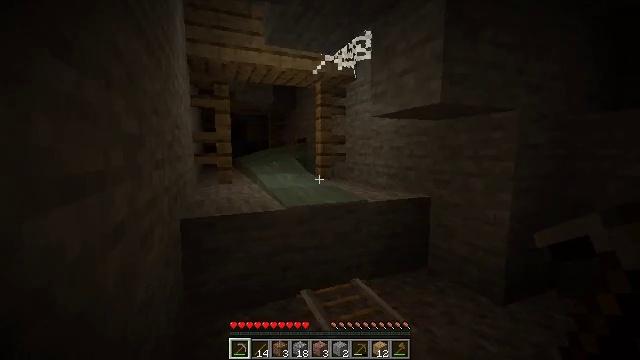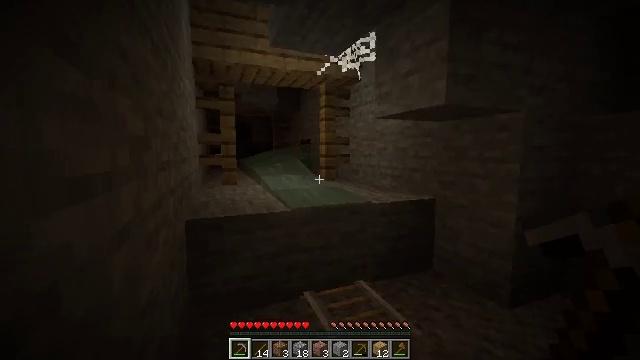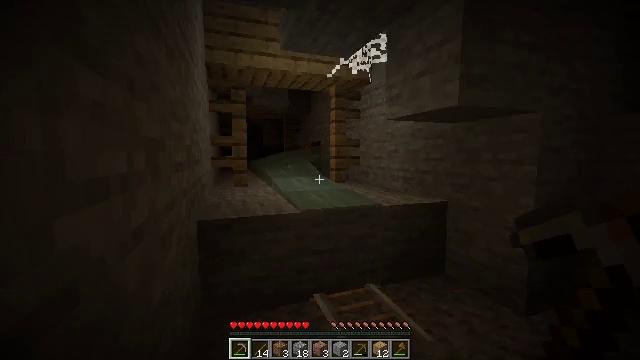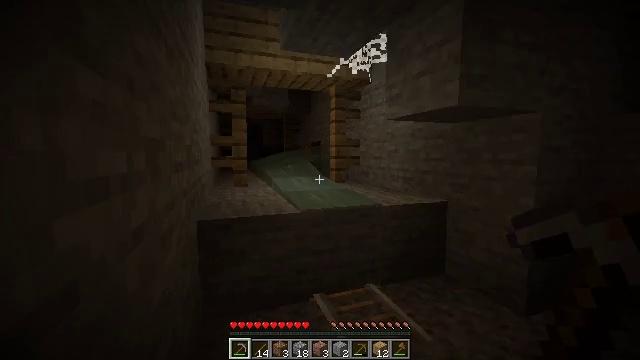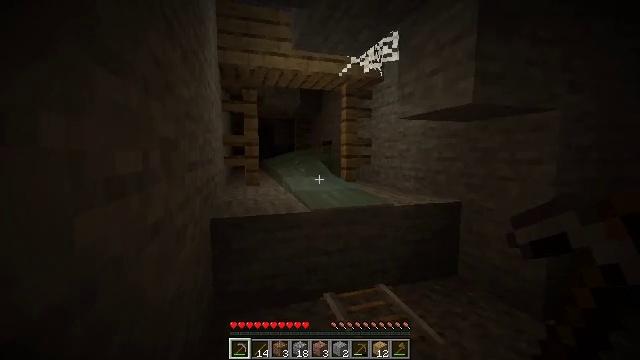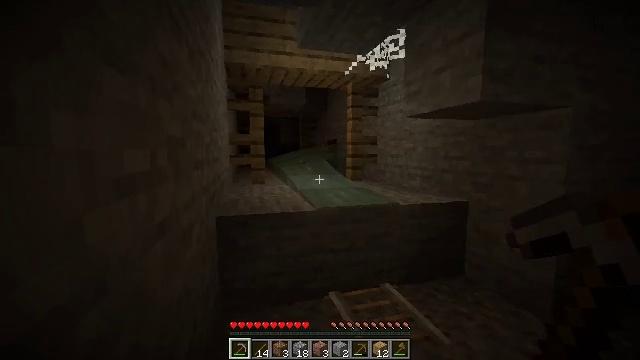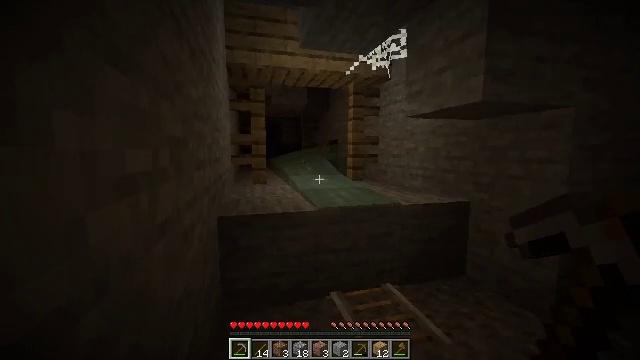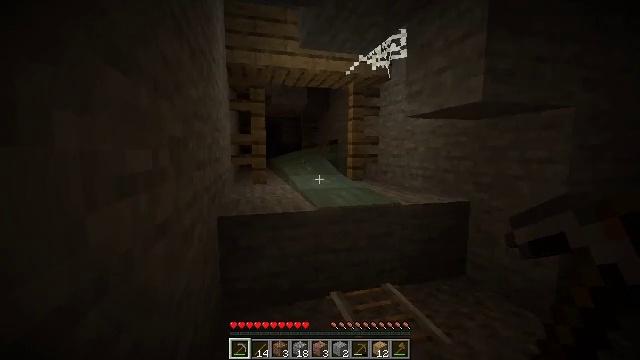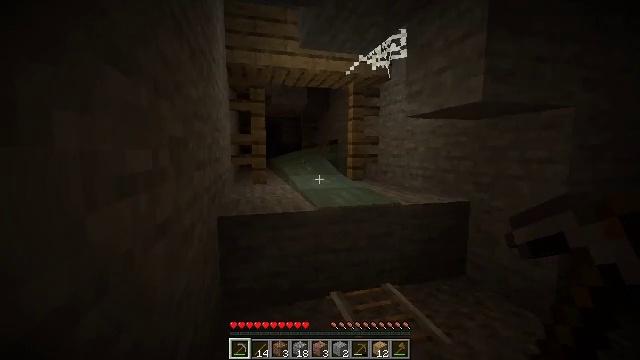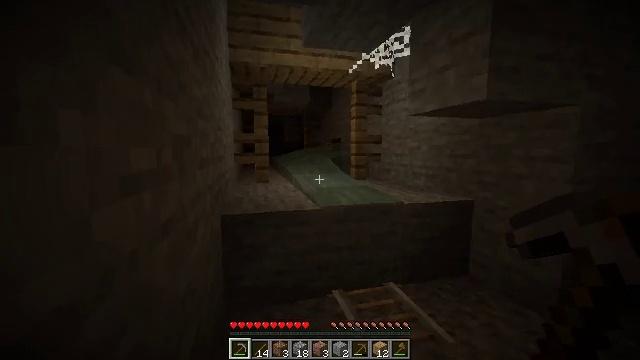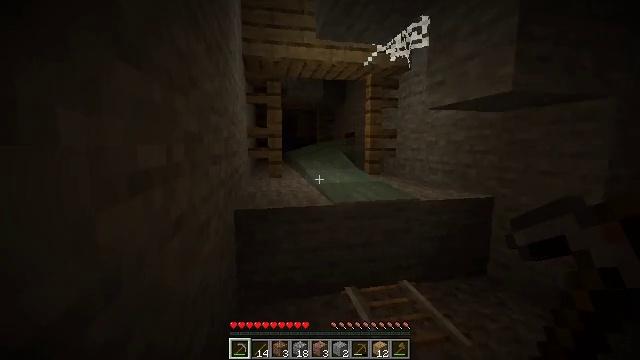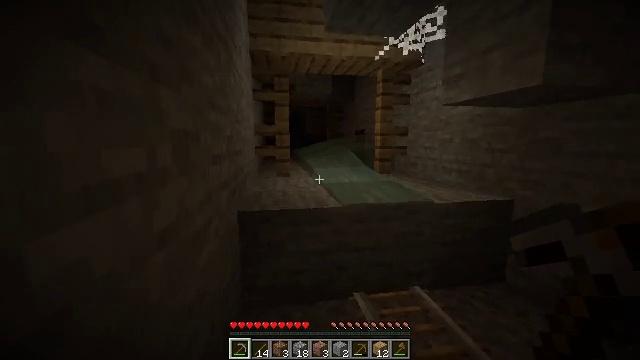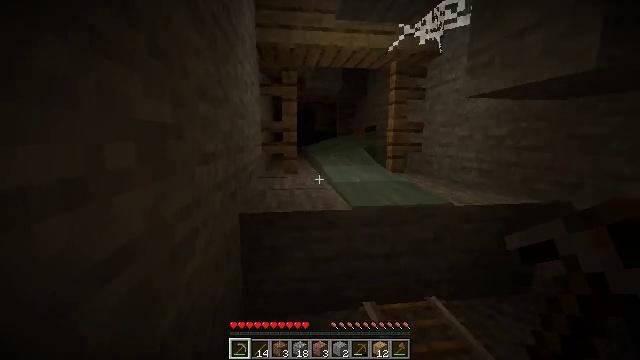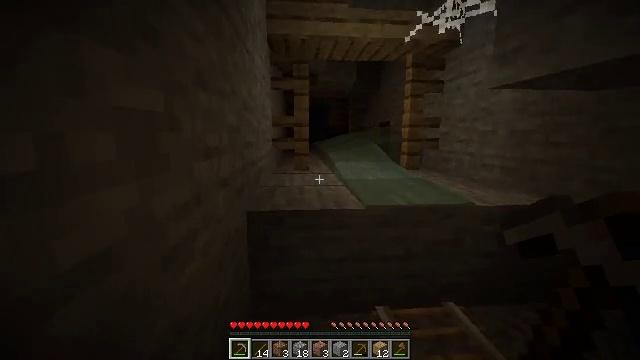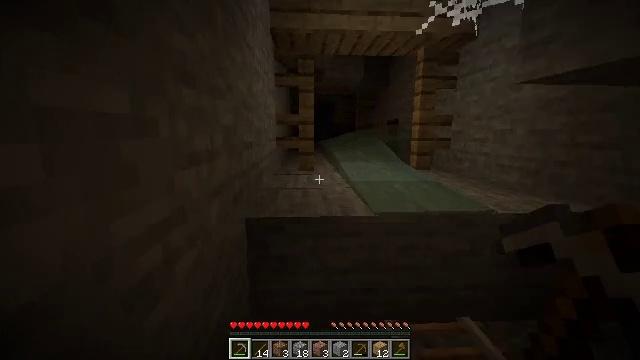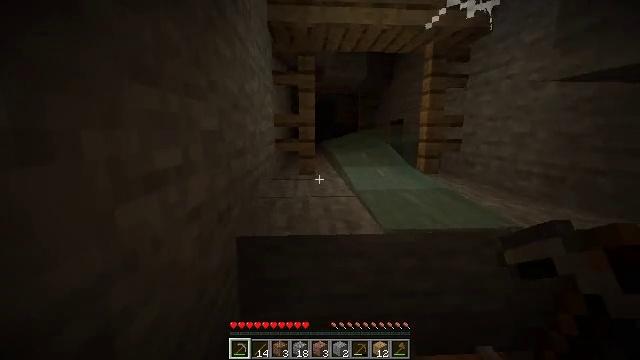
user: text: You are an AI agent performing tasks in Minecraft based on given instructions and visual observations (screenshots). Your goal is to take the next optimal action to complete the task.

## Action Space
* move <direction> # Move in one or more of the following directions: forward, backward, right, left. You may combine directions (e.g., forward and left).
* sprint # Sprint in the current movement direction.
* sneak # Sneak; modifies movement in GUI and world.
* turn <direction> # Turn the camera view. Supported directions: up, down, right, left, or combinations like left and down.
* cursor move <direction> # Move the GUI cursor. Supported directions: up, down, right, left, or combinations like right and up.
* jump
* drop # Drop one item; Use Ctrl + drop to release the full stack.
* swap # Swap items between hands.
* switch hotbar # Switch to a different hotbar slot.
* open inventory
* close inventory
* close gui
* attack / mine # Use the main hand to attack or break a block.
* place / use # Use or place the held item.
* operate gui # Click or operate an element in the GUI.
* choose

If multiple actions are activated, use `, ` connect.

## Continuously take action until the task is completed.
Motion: motion action
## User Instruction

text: Gather some oak planks.
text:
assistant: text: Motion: no_op
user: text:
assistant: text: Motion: turn left
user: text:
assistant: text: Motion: no_op
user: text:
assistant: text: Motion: turn left
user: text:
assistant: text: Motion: turn left
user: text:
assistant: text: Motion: no_op
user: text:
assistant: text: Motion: no_op
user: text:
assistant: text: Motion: no_op
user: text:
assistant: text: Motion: no_op
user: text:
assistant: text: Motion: move forward, turn left and down
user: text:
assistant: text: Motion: move forward, turn left
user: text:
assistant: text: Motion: move forward, turn left
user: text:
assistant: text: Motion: move forward, turn left
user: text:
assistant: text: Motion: move forward, turn left
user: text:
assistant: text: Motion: move forward
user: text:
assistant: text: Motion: move forward
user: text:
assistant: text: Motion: move forward
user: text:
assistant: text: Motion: move forward
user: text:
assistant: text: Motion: move forward
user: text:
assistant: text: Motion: move forward
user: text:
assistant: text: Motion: move forward, jump
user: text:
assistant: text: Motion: move forward, jump
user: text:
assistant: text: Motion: move forward, jump
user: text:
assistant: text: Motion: move forward, jump
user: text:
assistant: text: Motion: move forward, jump
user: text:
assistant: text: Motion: move forward
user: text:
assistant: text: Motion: move forward
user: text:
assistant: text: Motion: move forward
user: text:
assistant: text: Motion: no_op
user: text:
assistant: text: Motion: no_op